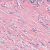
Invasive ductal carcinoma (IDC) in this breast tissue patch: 1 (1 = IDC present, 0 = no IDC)